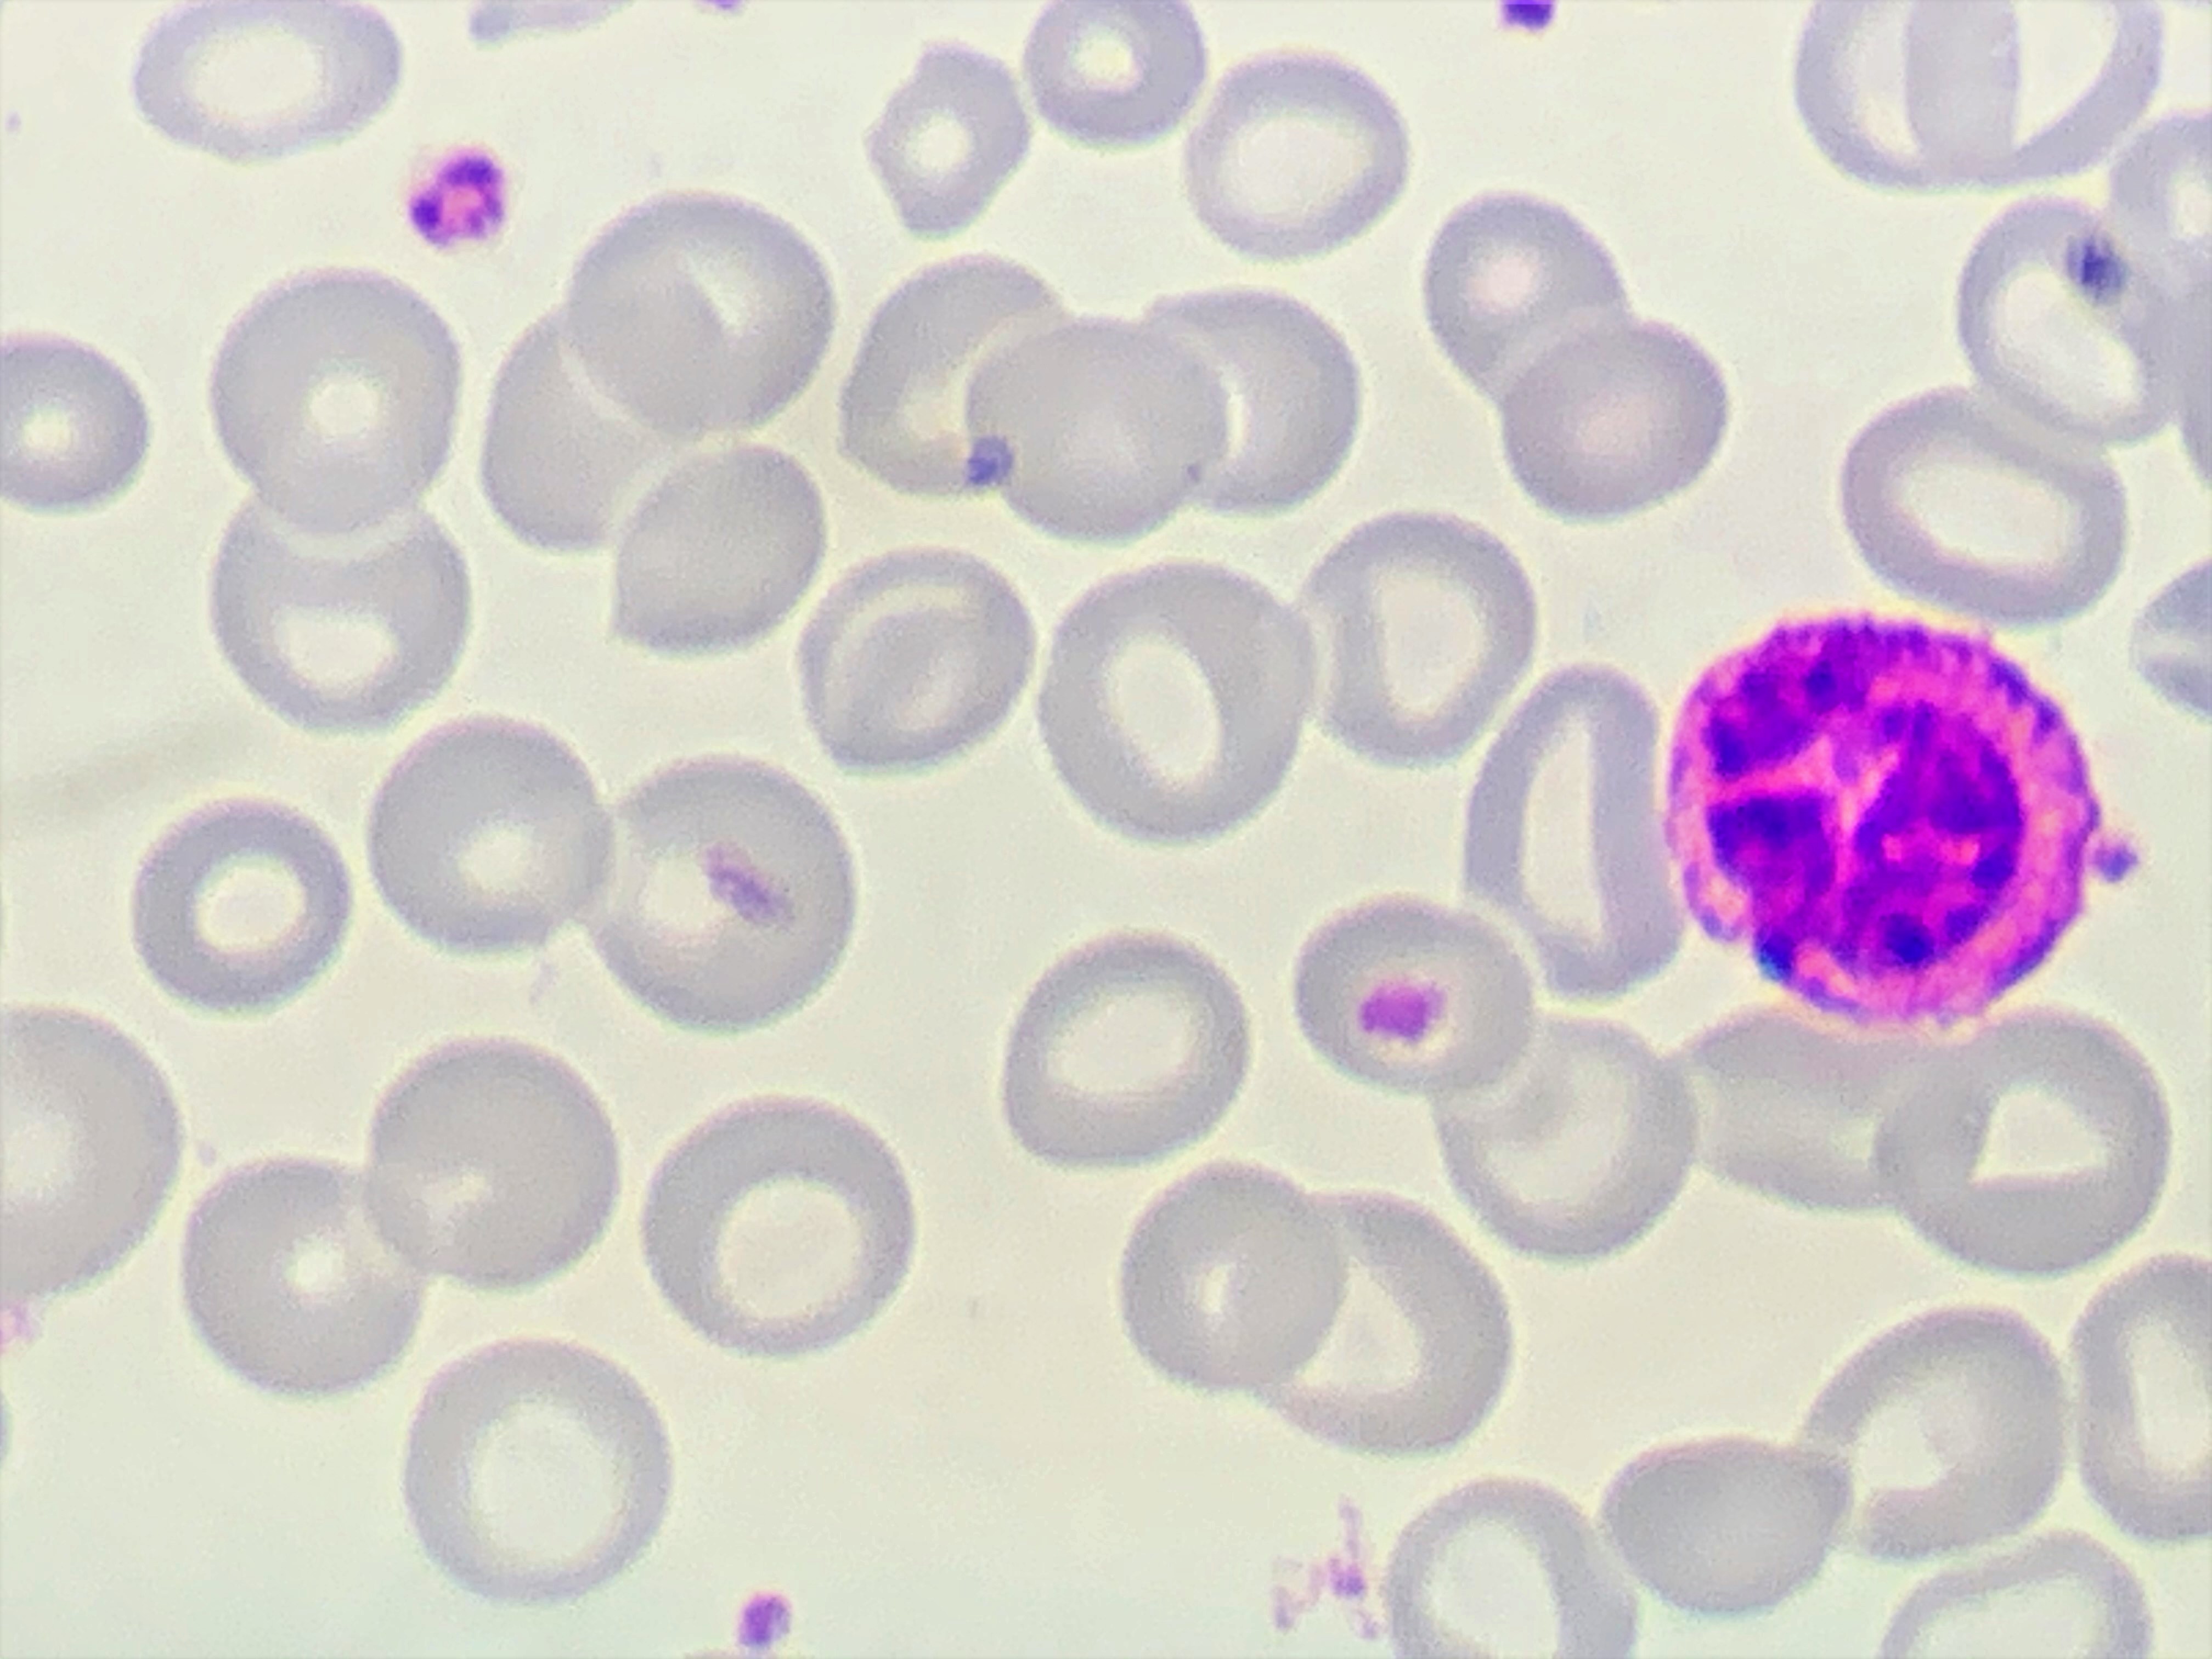
Cell type: BASOPHILS